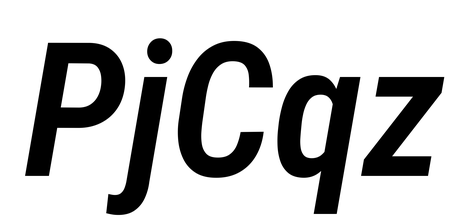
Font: Roboto-Italic_Condensed_SemiBold_Italic